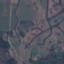
Land use / land cover class: Pasture